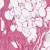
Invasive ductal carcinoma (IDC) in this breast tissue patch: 0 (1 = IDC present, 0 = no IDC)